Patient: sex F, age 56
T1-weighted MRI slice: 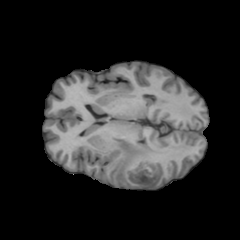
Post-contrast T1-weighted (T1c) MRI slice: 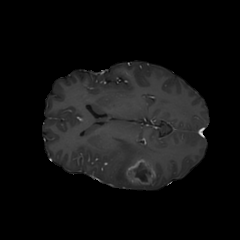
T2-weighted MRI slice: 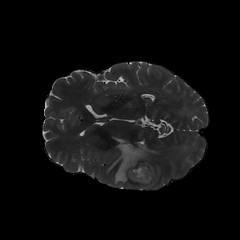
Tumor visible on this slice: yes
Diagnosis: Glioblastoma, IDH-wildtype
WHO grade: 4